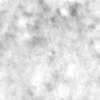
Label: no_change